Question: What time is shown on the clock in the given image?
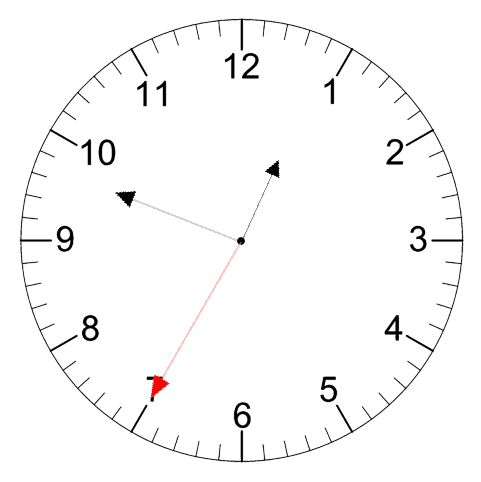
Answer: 12:48:35